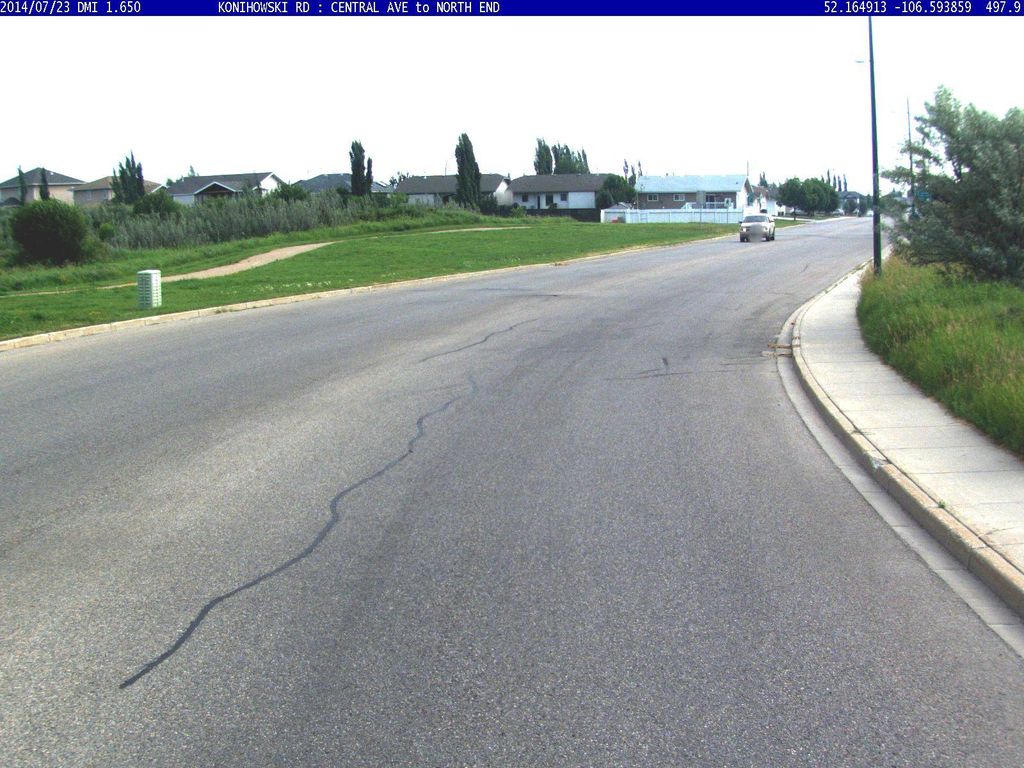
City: saskatoon